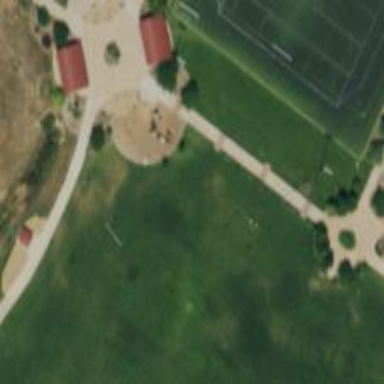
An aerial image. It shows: Soccer pitch for leisure land activities.